Question: I'm using React to create an admin page.
I installed the react bootstrap to use the component.
I did as I was <URL>, and there were left and right margin in the container just below the 'RootView'.
I want to get rid of this. Thank you for the solution.
Below is the image of a margin.

I want to get rid of the margin marked in red.
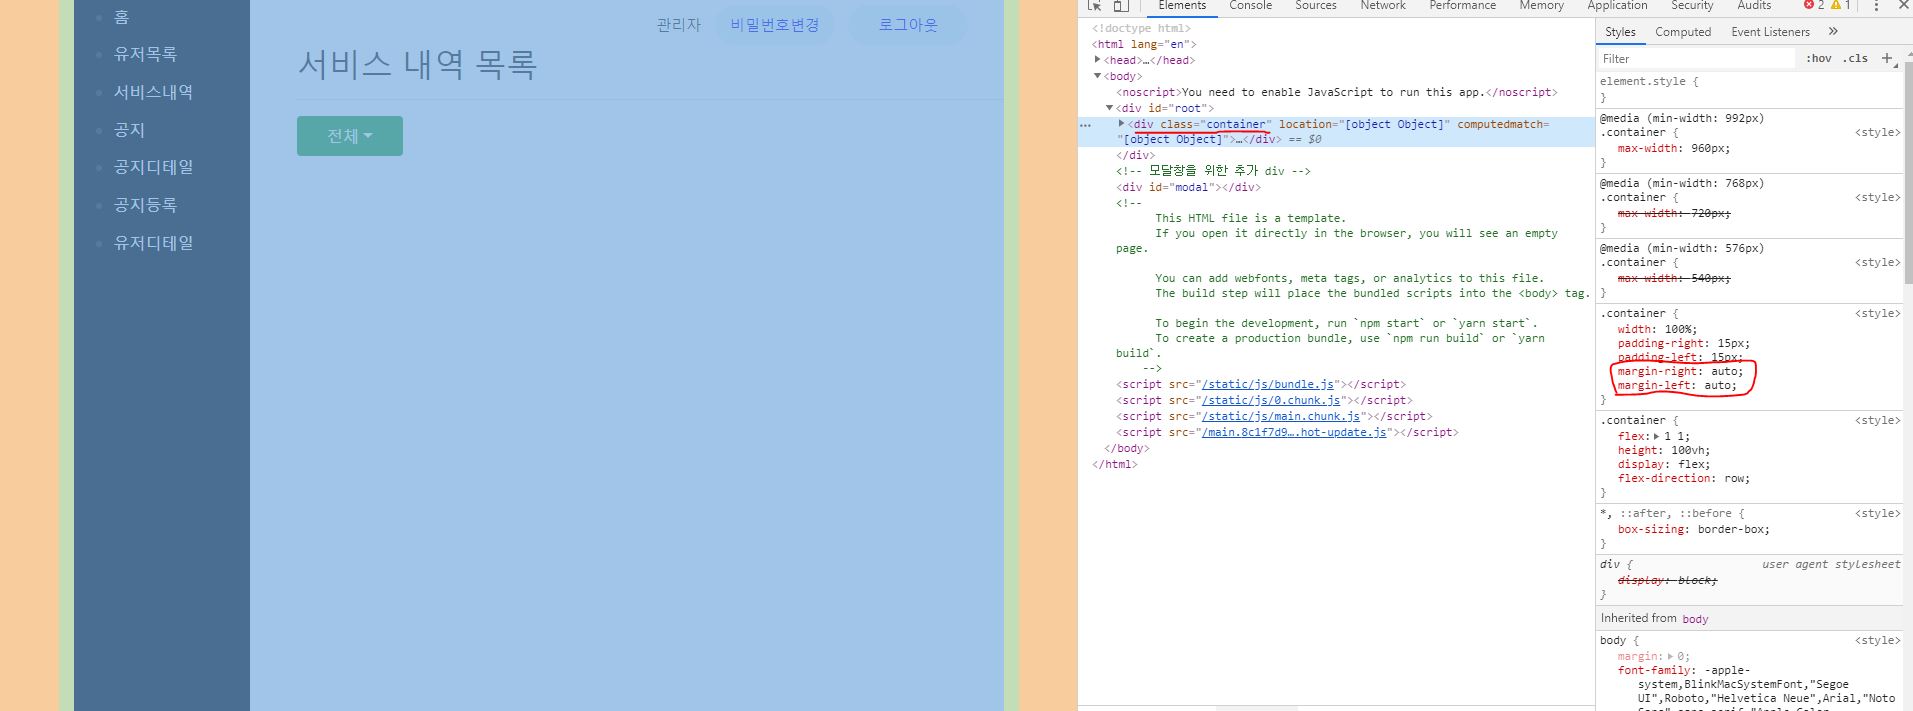
Answer: just add this to CSS:
'''
.container{
margin-right : 0 !important;
margin-left : 0 !important;
}
'''
in case it didn't work, I suspect 'padding' will do the job:
'''
.container{
margin-right : 0 !important;
margin-left : 0 !important;
padding-right : 0 !important;
padding-left : 0 !important;
}
'''